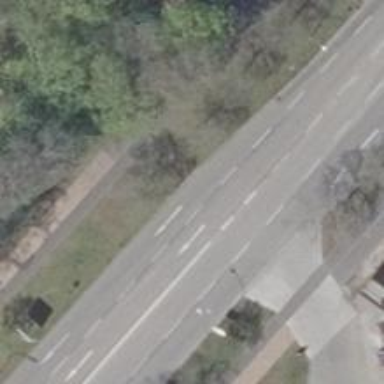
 featuring separate sidewalks and separate cycleway."